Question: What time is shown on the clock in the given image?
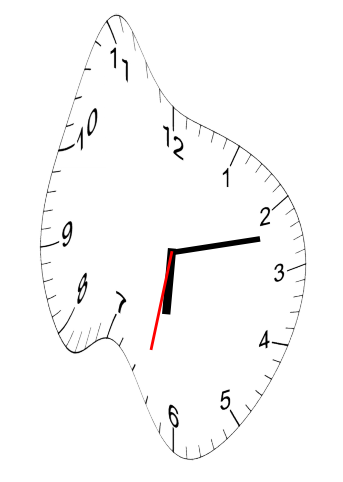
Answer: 06:12:32